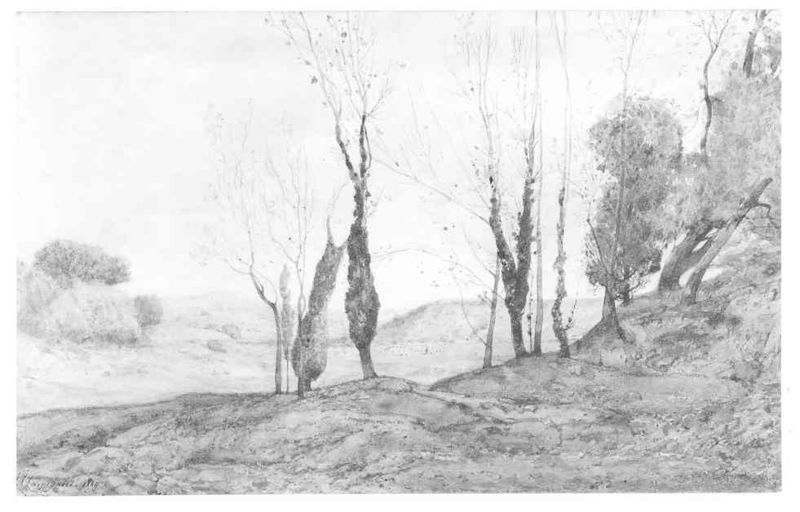
Titel: Weite Landschaft mit Bäumen
Künstler: Henri Joseph Harpignies
Standort: Karlsruhe
Institution: Staatliche Kunsthalle Karlsruhe
Schlagwörter: baum, berg, blätter, himmel, laub, schatten, weiß, wolken, aquarell, bäume, fluss, impressionismus, landschaft, see, äste, blumen, grau, hell, licht, nacht, schwarz, skizze, zeichnung, ausblick, gras, weg, wiese, wolke, malerei, steine, niederlande, signatur, ast, baumstamm, birke, birken, ebene, erde, feld, felder, ferne, gräser, horizont, hügel, natur, pappel, stamm, strauch, weite, wind, zweige, busch, büsche, einsam, gebüsch, sträucher, wiesen, boden, realismus, blatt, pflanzen, sanft, schön, tal, wald, zart, anhöhe, stock, deutschland, papier, ruhe, düster, abstrakt, berge, gebirge, hang, leer, öde, aue, dunst, grafik, graphik, hecke, nebel, kahl, monochrom, wasserfarbe, herbst, winter, signiert, stämme, grass, surreal, fotografie, tusche, helligkeit, heide, erdboden, zweig, trostlos, lichtung, druck, schwarz-weiss, schraffur, radierung, scharz, bleistift, tinte, ein, wurzeln, efeu, hügelig, karg, bizarr, bleich, hügeö, suppe, schemen, bei, tristesse, hugel, alles, landscape, november, nichts, white, lndschaft, ist, hill, black, mir, grauweiss, papel, fällt, böätter, schon, tree, bush, trees, clouds, fog, landschaft#, bushes, eurem, taboo, hüglig, foggy, helligkaite, #gerne